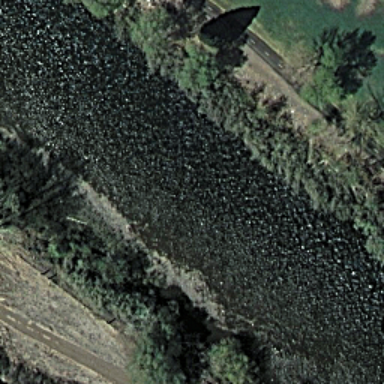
It is a river with black water and a road on one bank of the river .